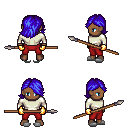
a pixel art fantasy rpg character, male body template, human, dark skin, white long-sleeve shirt, red pants, blue swoop hairstyle, gold gloves, white slippers, spear, four views (front, back, left, right), 2x2 character sprite sheet, small pixel art, hard edges, no anti-aliasing